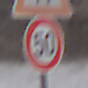
Verkehrszeichen: Geschwindigkeit50
Zusatzzeichen oben: VerengteFahrbahn
Umgebung: Outdoor, Nature
Tageszeit: MorningAfternoon
Wetter: PartlyCloudy
Licht: Natural
Jahreszeit: Winter
Kontrast: HighContrast